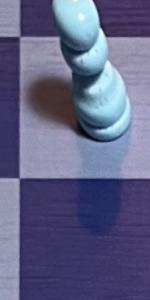
Label: Empty